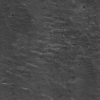
Label: not_dusty